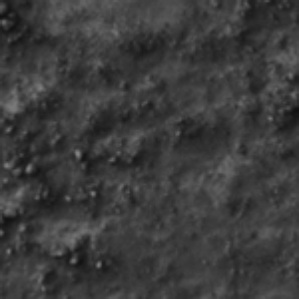
Label: frost